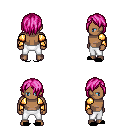
a pixel art fantasy rpg character, male body template, human, dark skin, gold arm armor, white pants, pink bangs hairstyle, black slippers, four views (front, back, left, right), 2x2 character sprite sheet, small pixel art, hard edges, no anti-aliasing